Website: apple
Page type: newsletter-management
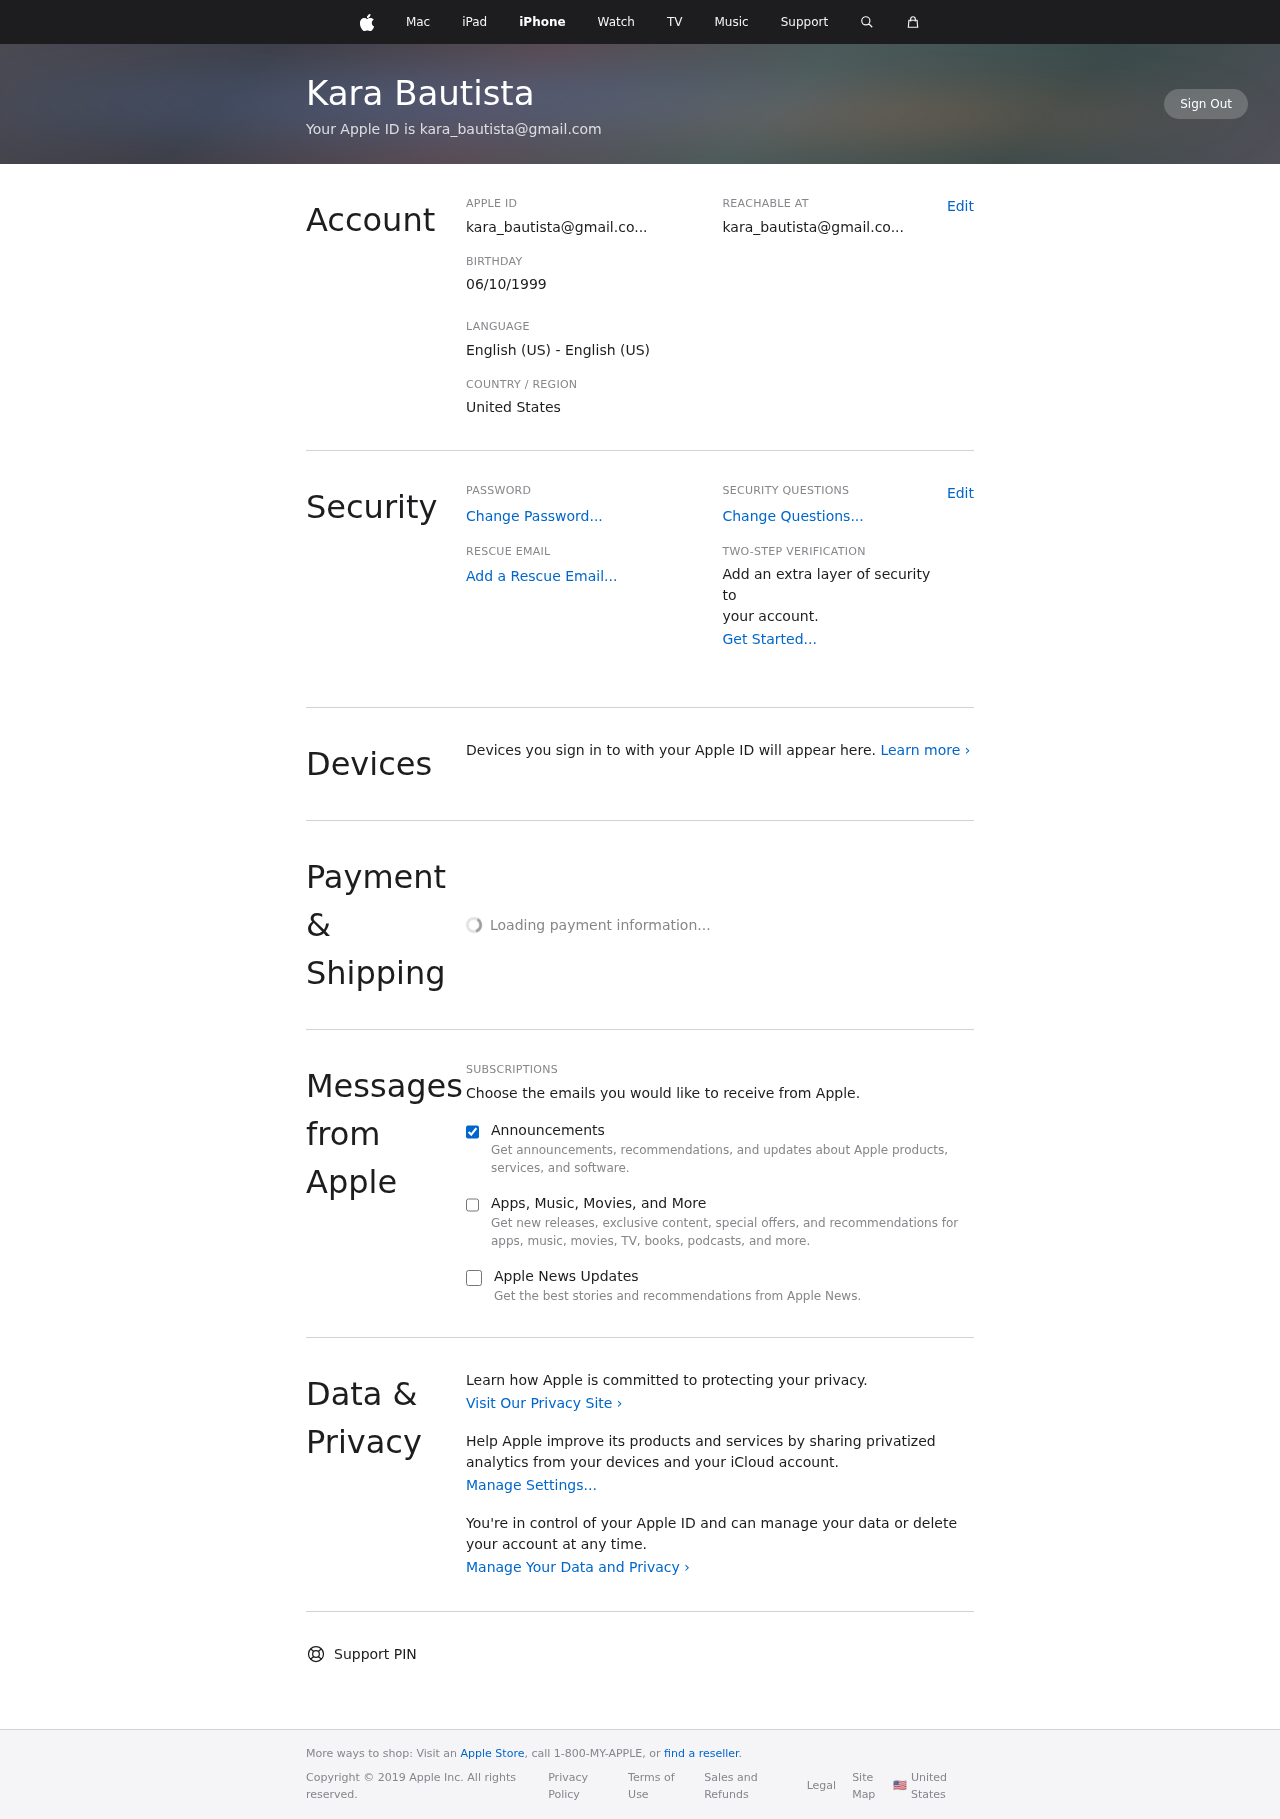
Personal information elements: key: PII_COUNTRY
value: United States
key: PII_DOB
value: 06/10/1999
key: PII_EMAIL
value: kara_bautista@gmail.co...
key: PII_EMAIL
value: kara_bautista@gmail.com
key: PII_FULLNAME
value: Kara Bautista
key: PII_EMAIL2
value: kara_bautista@gmail.co...